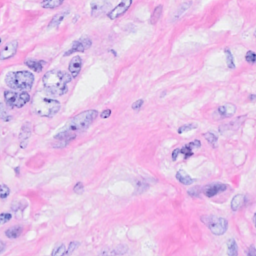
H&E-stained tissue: Breast